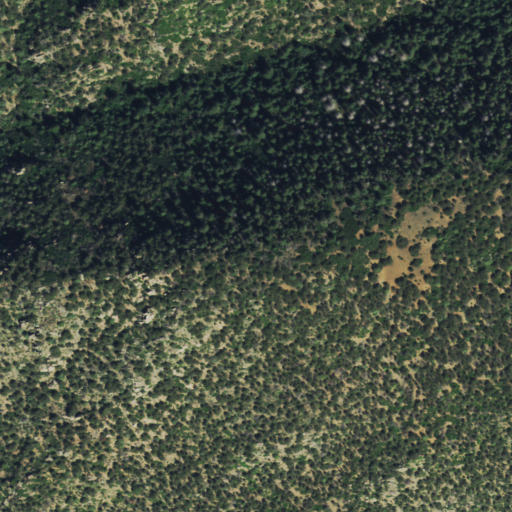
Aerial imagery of cliff(s) in Colorado named Thompson Point containing evergreen forest, shrub, and deciduous forest